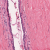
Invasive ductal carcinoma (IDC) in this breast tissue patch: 0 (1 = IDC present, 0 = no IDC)